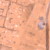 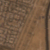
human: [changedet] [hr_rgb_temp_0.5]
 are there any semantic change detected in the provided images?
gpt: The urbanization was intensified on the left of the road.